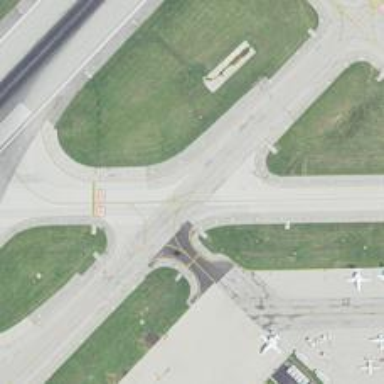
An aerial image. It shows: View of taxiway at the airport.